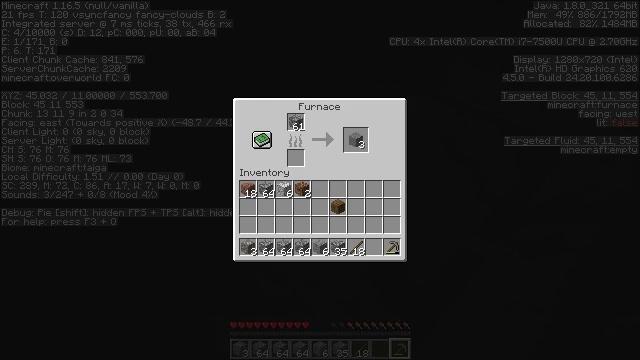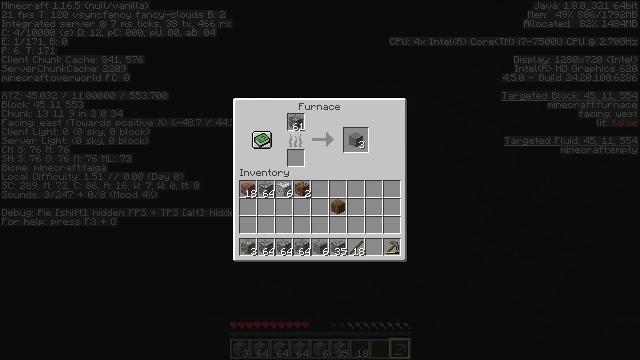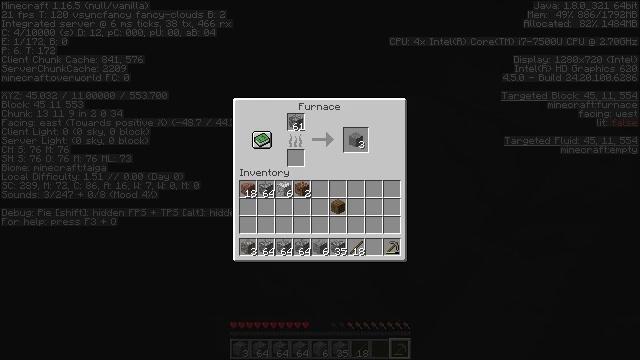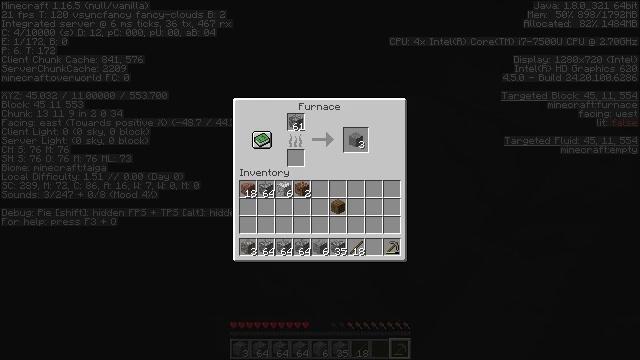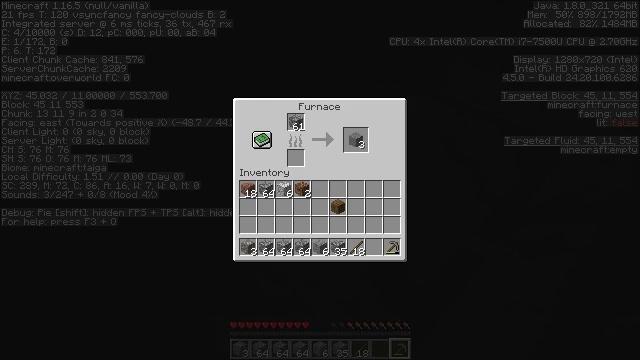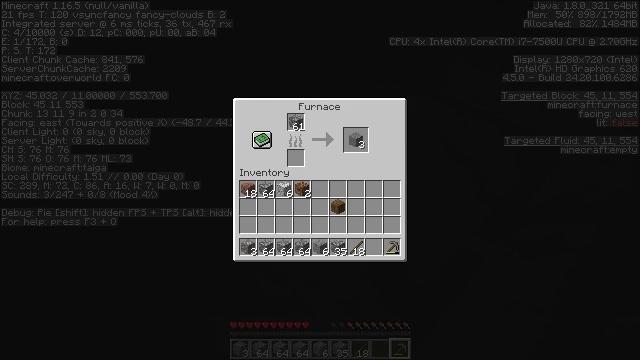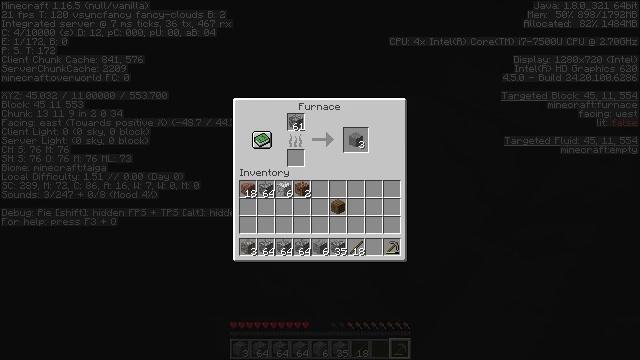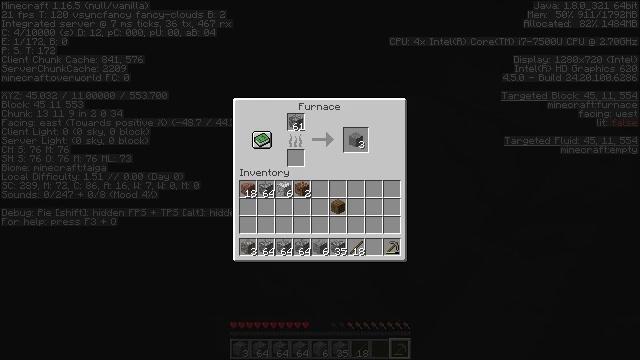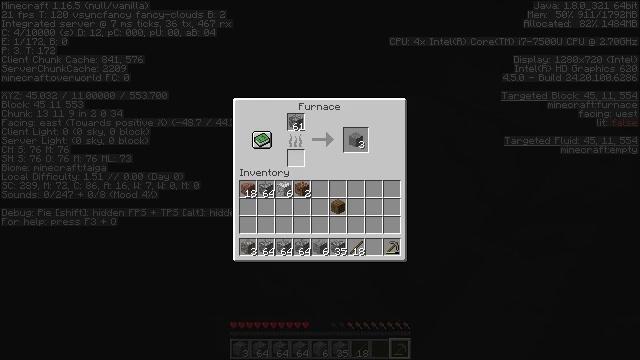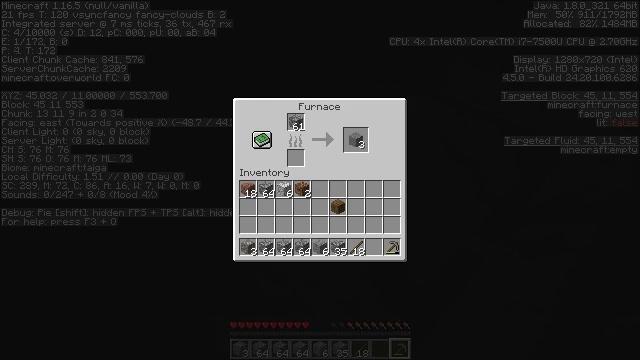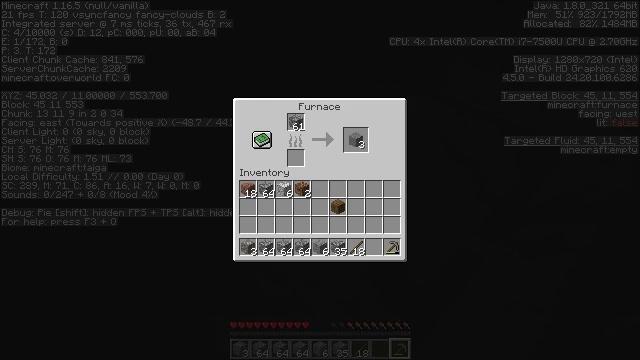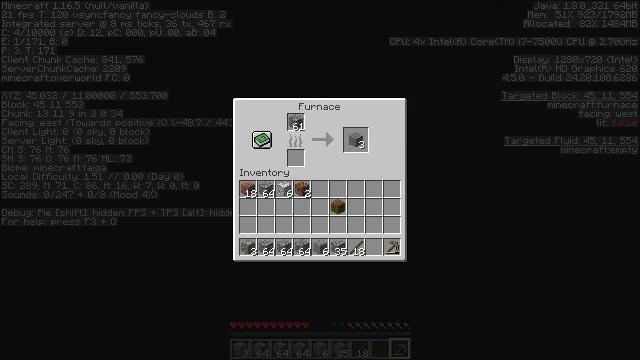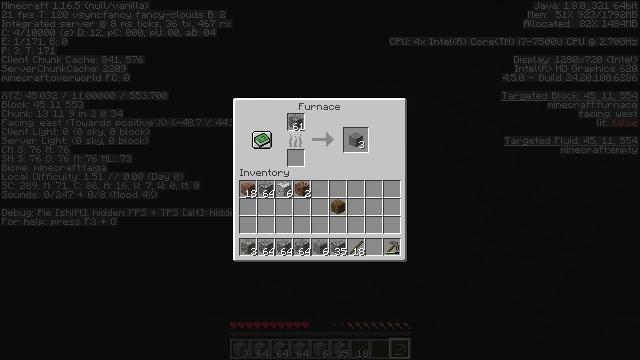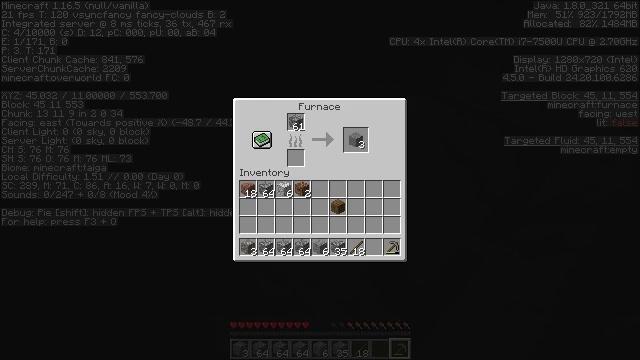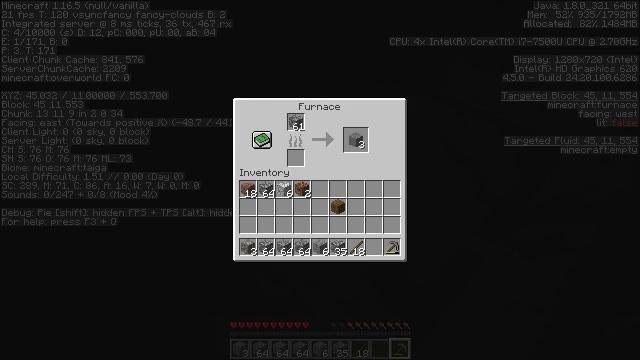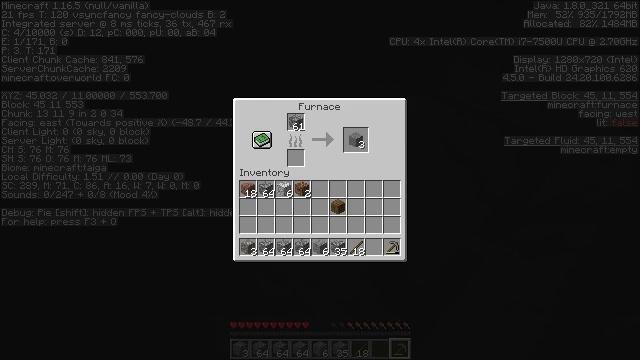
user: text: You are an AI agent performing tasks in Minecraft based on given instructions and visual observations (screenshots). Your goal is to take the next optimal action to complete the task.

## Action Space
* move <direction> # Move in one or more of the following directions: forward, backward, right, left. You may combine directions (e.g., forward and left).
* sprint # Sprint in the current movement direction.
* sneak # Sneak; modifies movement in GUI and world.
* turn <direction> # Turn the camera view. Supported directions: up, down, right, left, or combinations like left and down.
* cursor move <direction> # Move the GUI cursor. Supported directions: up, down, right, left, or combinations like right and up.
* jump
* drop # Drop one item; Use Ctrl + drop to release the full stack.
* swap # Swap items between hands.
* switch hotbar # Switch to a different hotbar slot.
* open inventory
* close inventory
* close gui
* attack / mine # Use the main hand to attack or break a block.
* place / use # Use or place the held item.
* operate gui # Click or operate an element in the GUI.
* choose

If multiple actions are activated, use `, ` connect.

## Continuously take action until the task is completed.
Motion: motion action
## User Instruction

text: craft item air
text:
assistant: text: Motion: cursor move left and up
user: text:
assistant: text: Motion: cursor move left
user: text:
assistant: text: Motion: no_op
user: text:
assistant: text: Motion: no_op
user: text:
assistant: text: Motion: no_op
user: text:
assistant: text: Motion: no_op
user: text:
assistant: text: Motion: cursor move right
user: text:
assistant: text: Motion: cursor move right
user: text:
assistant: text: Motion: no_op
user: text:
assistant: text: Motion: no_op
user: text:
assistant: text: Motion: no_op
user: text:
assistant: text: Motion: no_op
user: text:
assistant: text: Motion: no_op
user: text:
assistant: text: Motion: no_op
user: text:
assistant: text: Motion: no_op
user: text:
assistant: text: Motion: cursor move down
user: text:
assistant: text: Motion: cursor move down
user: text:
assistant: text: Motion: cursor move down
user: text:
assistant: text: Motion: cursor move down
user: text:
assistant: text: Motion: no_op
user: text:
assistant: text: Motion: no_op
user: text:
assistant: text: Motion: no_op
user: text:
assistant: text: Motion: cursor move down
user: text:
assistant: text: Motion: no_op
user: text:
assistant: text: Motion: cursor move up
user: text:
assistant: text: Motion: cursor move up
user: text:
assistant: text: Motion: cursor move up
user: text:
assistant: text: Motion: no_op
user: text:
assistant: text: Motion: no_op
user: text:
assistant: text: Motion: sneak